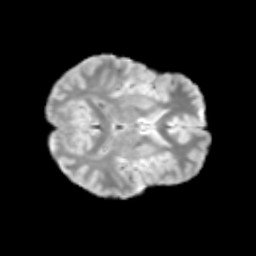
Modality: T2w
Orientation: axial
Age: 12
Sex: male
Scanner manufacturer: siemens
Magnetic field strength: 3 T
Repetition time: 3.8 s
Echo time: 0.07 s